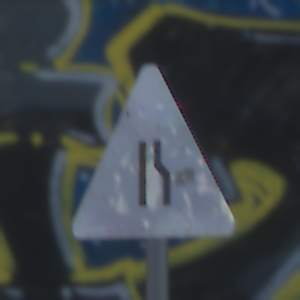
Verkehrszeichen: EinseitigVerengteFahrbahnRechts
Umgebung: Outdoor, Urban
Tageszeit: Midday
Wetter: Clear
Licht: Natural
Jahreszeit: NotSpecified
Kontrast: LowContrast